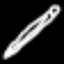
Label: pencil